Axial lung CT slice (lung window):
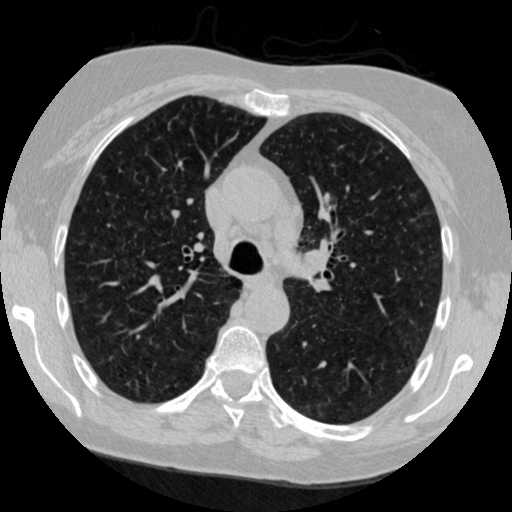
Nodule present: no